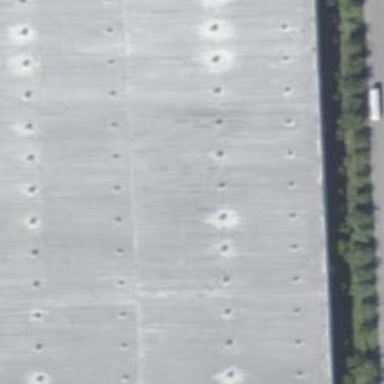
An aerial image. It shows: Warehouse building.